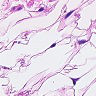
Metastatic tissue present: no